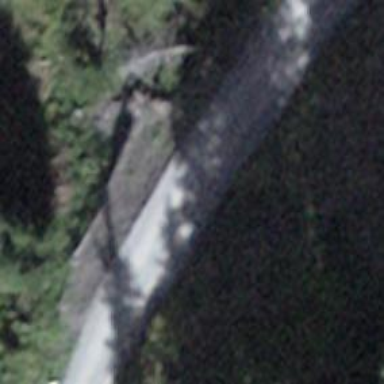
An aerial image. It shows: Gravel track with grade2 tracktype.